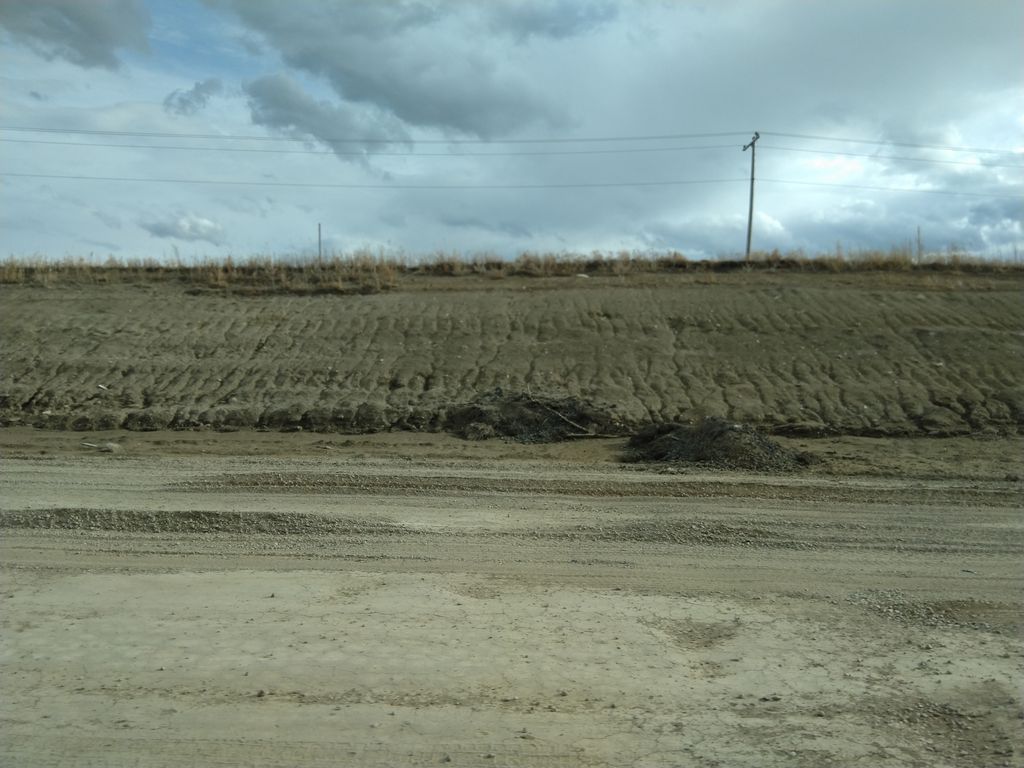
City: calgary